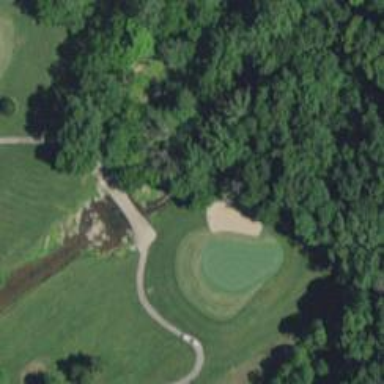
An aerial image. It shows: View of golf hole.